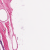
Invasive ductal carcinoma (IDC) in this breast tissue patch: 0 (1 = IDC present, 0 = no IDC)